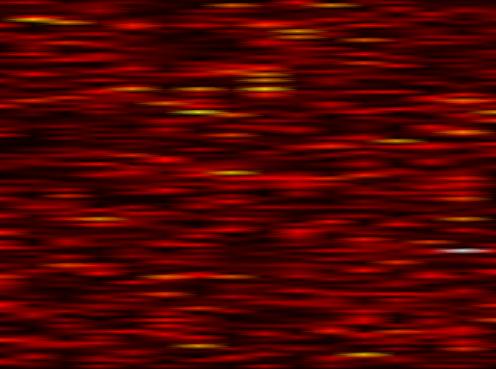
Label: OFDM